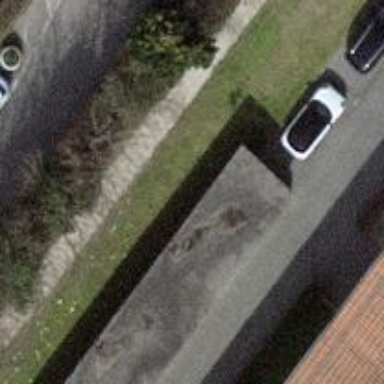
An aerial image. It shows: Parking aisle service road with tunnel.